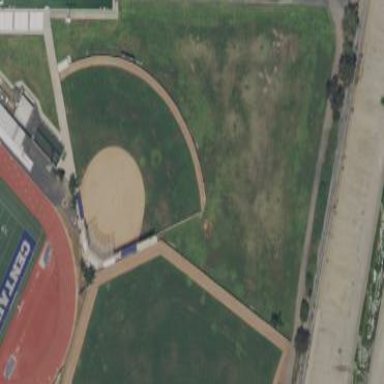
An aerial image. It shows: Softball pitch for leisure sports.